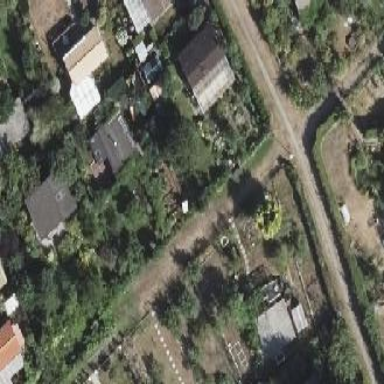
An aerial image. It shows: Plot in the allotments.